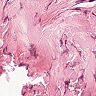
Metastatic tissue present: no